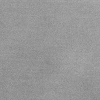
Atmospheric dust classification: dusty